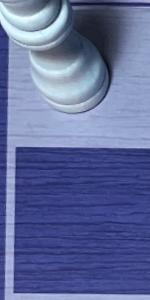
Label: Empty